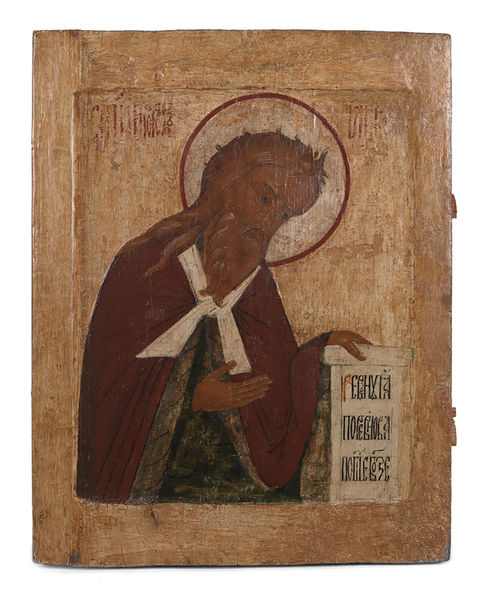
Titel: Icon with the Prophet Elijah
Standort: Amherst (Massachusetts, USA)
Institution: Mead Art Museum, Amherst College
Schlagwörter: court, crown, hands, red, white, black, face, gold, green, hair, nose, old, painting, portrait, robe, brown, hand, wood, greek, man, roman, head, eyes, scroll, paper, chin, mouth, beard, saint, writing, door, cape, cloak, history, jesus, religion, circle, eye, cloth, finger, god, book, christ, picasso, paint, script, christian, christianity, bible, lord, latin, russia, russian, text, orthodox, manuscript, halo, icon, holy, thorns, jesus christ, leonardo, eys, hear, nimbus, portret, bear, parchment, shroud, bok, drak, whire, commandments, eyse, shallow, jesu, jesus hrist, santo, sancto, vinchi, fechyia, messege, wodcut